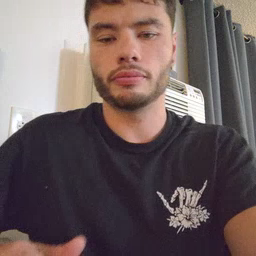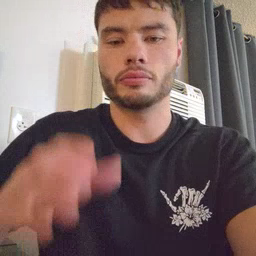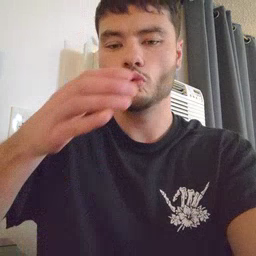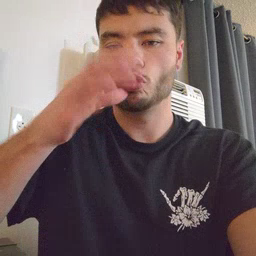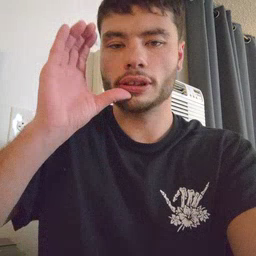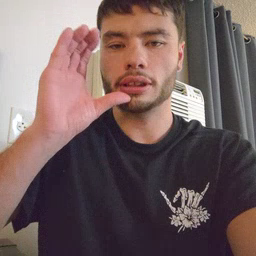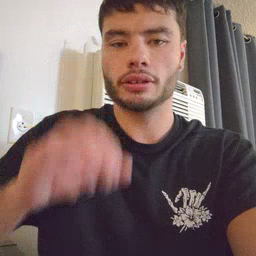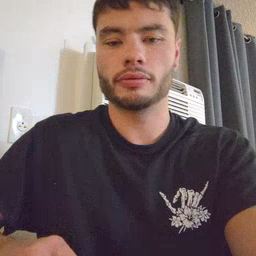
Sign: drink